Question: A simple example would be
'''
shape_a = Point(0,0).buffer(10)
shape_b = Point(0,0).buffer(5)
shape_c = shape_a-shape_b
'''

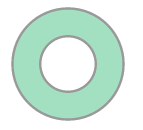
Answer: ## Update: Well. fill='toself' also works, if the boundary coords of the holes are appended (separated by None) to the exterior coords in an opposite clock direction.
I found a workaround myself, by using .
Prerequisite is you need to draw the interior boundary right before the exterior one.
In the scenario of multiple holes, you will have to connect them first in one scatter object, via 'None' in the coords lists.
'''
shape_a = Point(0,0).buffer(10)
shape_b = Point(0,0).buffer(2)
shape_d = Point(5,0).buffer(1)
shape_c = shape_a - shape_b
shape_c = shape_c - shape_d
fig = go.Figure(layout=go.Layout(width=640, height=640))
x_a, y_a = shape_a.exterior.xy
x_b, y_b = shape_b.exterior.xy
x_d, y_d = shape_d.exterior.xy
int_x = list(x_b) + [None] + list(x_d)
int_y = list(y_b) + [None] + list(y_d)
fig.add_trace(go.Scatter(x=list(int_x), y=list(int_y), fill='none', showlegend=False))
fig.add_trace(go.Scatter(x=list(x_a), y=list(y_a), name='polygon_with_holes', fill='tonext'))
'''